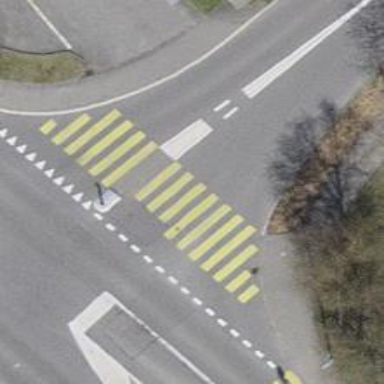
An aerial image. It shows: Uncontrolled crossing with yellow zebra marking and island in the middle.